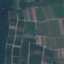
Land use / land cover: PermanentCrop